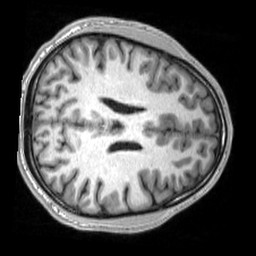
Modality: T1w
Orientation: axial
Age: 16
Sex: male
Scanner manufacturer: siemens
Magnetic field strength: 3 T
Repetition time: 2.53 s
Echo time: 0.00174 s